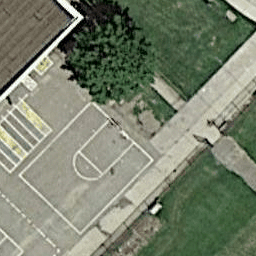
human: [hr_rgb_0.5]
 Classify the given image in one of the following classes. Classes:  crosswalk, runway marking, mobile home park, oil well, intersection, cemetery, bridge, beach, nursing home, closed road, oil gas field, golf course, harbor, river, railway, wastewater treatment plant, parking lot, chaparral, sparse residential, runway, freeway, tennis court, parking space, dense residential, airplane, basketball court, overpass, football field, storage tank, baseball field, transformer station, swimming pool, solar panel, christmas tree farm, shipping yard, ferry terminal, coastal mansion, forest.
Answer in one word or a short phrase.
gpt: basketball court